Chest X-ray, PA view. Patient: 43 years old, sex M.
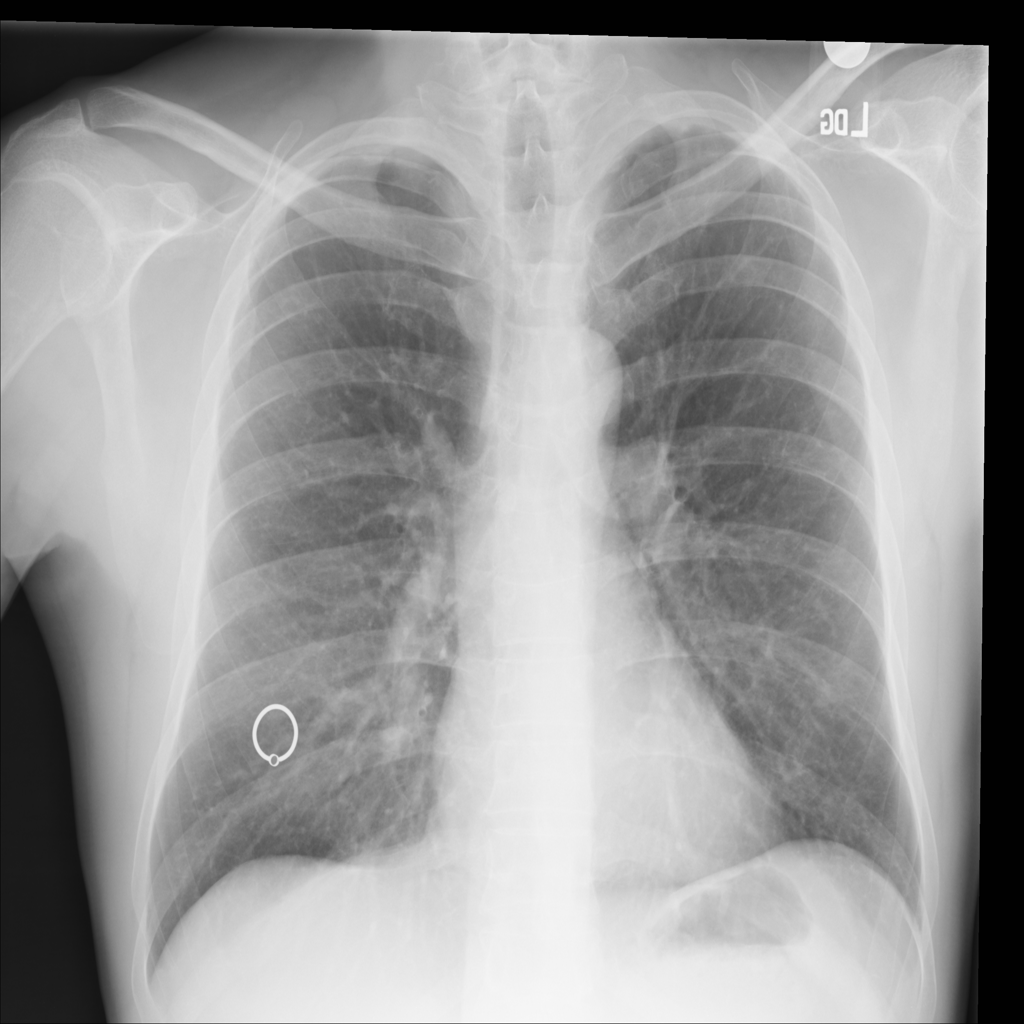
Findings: No Finding